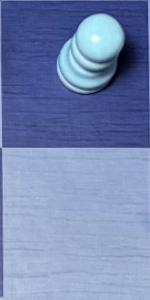
Label: Empty